Question: I have being creating a new woocommerce plugin that will provide an option to the apply discount on top of the cart page.
Now when there are products in the cart, the user will click on the Apply Discount button and when clicked and action is triggered from my custom plugin that will add cart discount to that particular Cart Order.
So far it works fine and also shows that cart discount applied. below is the screenshot

As you can see from the screenshot there the Order Total is showing Wrong figure calculated.
Below is the code from my custom woocommerce plugin file.
Following action is called when the button is submitted
'''
if(!empty($_POST['apply_discount_woo'])){
add_action('woocommerce_calculate_totals',array(&$this,'cart_order_total_action'));
}
'''
and the function code:
'''
public function cart_order_total_action(){
if ( is_user_logged_in() ){
global $woocommerce;
global $current_user;
global $wpdb;
$u_id = $current_user->ID;
$table_name = $wpdb->prefix."woocommerce_customer_reward_ms";
$thetable2 = $wpdb->prefix . "woocommerce_customer_reward_cart_ms";
$table_name3 = $wpdb->prefix."woocommerce_customer_reward_points_log_ms";
$data = $wpdb->get_row("SELECT * from $table_name where id=$u_id");
$data2 = $wpdb->get_row("SELECT * from $thetable2");
/* Order Id goes here */
$orders=array();//order ids
$args = array(
'numberposts' => -1,
'meta_key' => '_customer_user',
'meta_value' => $current_user->ID,
'post_type' => 'shop_order',
'post_status' => 'publish',
'tax_query'=>array(
array(
'taxonomy' =>'shop_order_status',
'field' => 'slug',
'terms' =>'on-hold'
)
)
);
$posts=get_posts($args);
//get the post ids as order ids
$orders=wp_list_pluck( $posts, 'ID' );
$order = $orders[0];
/* Order Id ends here */
if($data){
$user_points = $data->points;
$points_set = $data2->woo_pts_set;
print_r($woocommerce->cart->applied_coupons);
echo $woocommerce->cart->discount_cart;
echo $woocommerce->cart->get_cart_total();
/* the line below adds the cart discount to the Cart */
$woocommerce->cart->discount_cart = $data2->woo_discount_set;
}else{
echo 'You dont have any woo points yet.!!';
}
}
}
'''
How can I update the cart total on Cart Discount added?
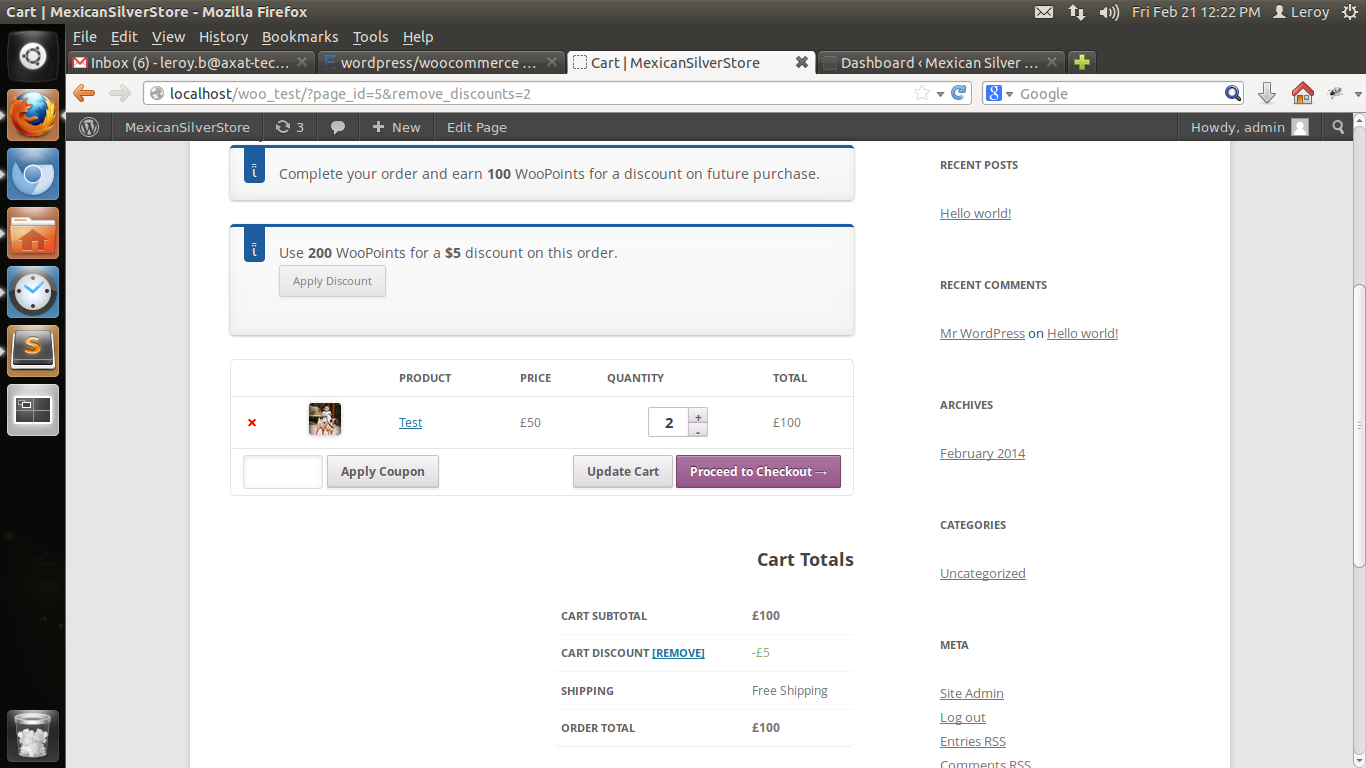
Answer: After hours of research and debugging some Woocommerce Documentation. I found out that there are two types of discount that can be applied to the cart
1-
2-
And correct me if I'm wrong, but discount is always applied on use of coupons. What I was trying here is to give a custom Discount of say to the cart and this discount was not treated as an actual discount by Woocommere. Also this custom discount will not reflect the actual cart total on the cart page as well as the checkout page.
In order to do that you will ultimately have to alter your woocommerce class files, which I dont recommend when you are creating an independent custom Woocommerce Plugin.
But I figured out an alternate method of applying discount i.e with help of coupons. I created a custom coupon that will give a $5 discount to the cart. And that was it, Cart total recognised the dicount and showed me the correct total also the discount applied.
Also the checkout page was populated with the correct total.
And after processing the order it showed me the correct discount applied.
Just wanted to share this with you all. As I felt this was the solution that worked like charm and without altering any of the woocommerce core files.
I hope this is useful to you all as well.
Thanks.